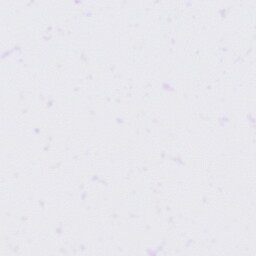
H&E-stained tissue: Tonsil